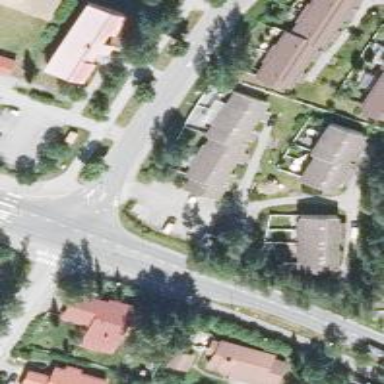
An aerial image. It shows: Living street.